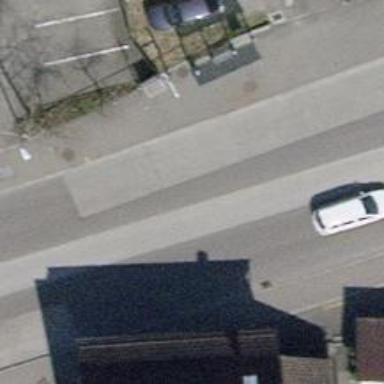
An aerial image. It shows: Bus stop equipped with public transport stop position.